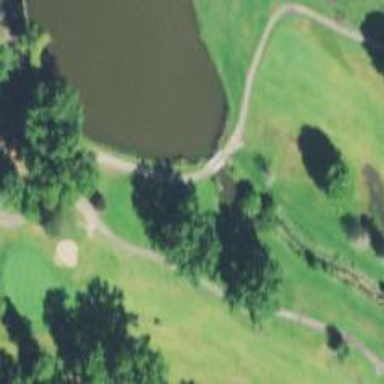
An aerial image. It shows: Path on bridge designed for golf carts.